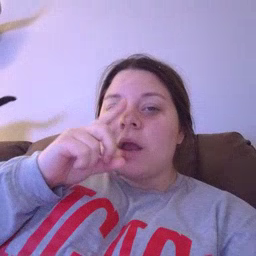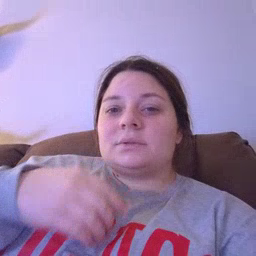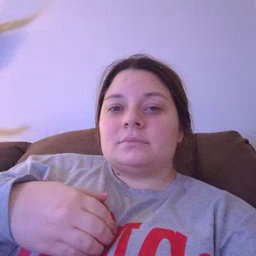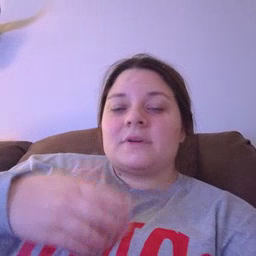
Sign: mouse